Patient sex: M
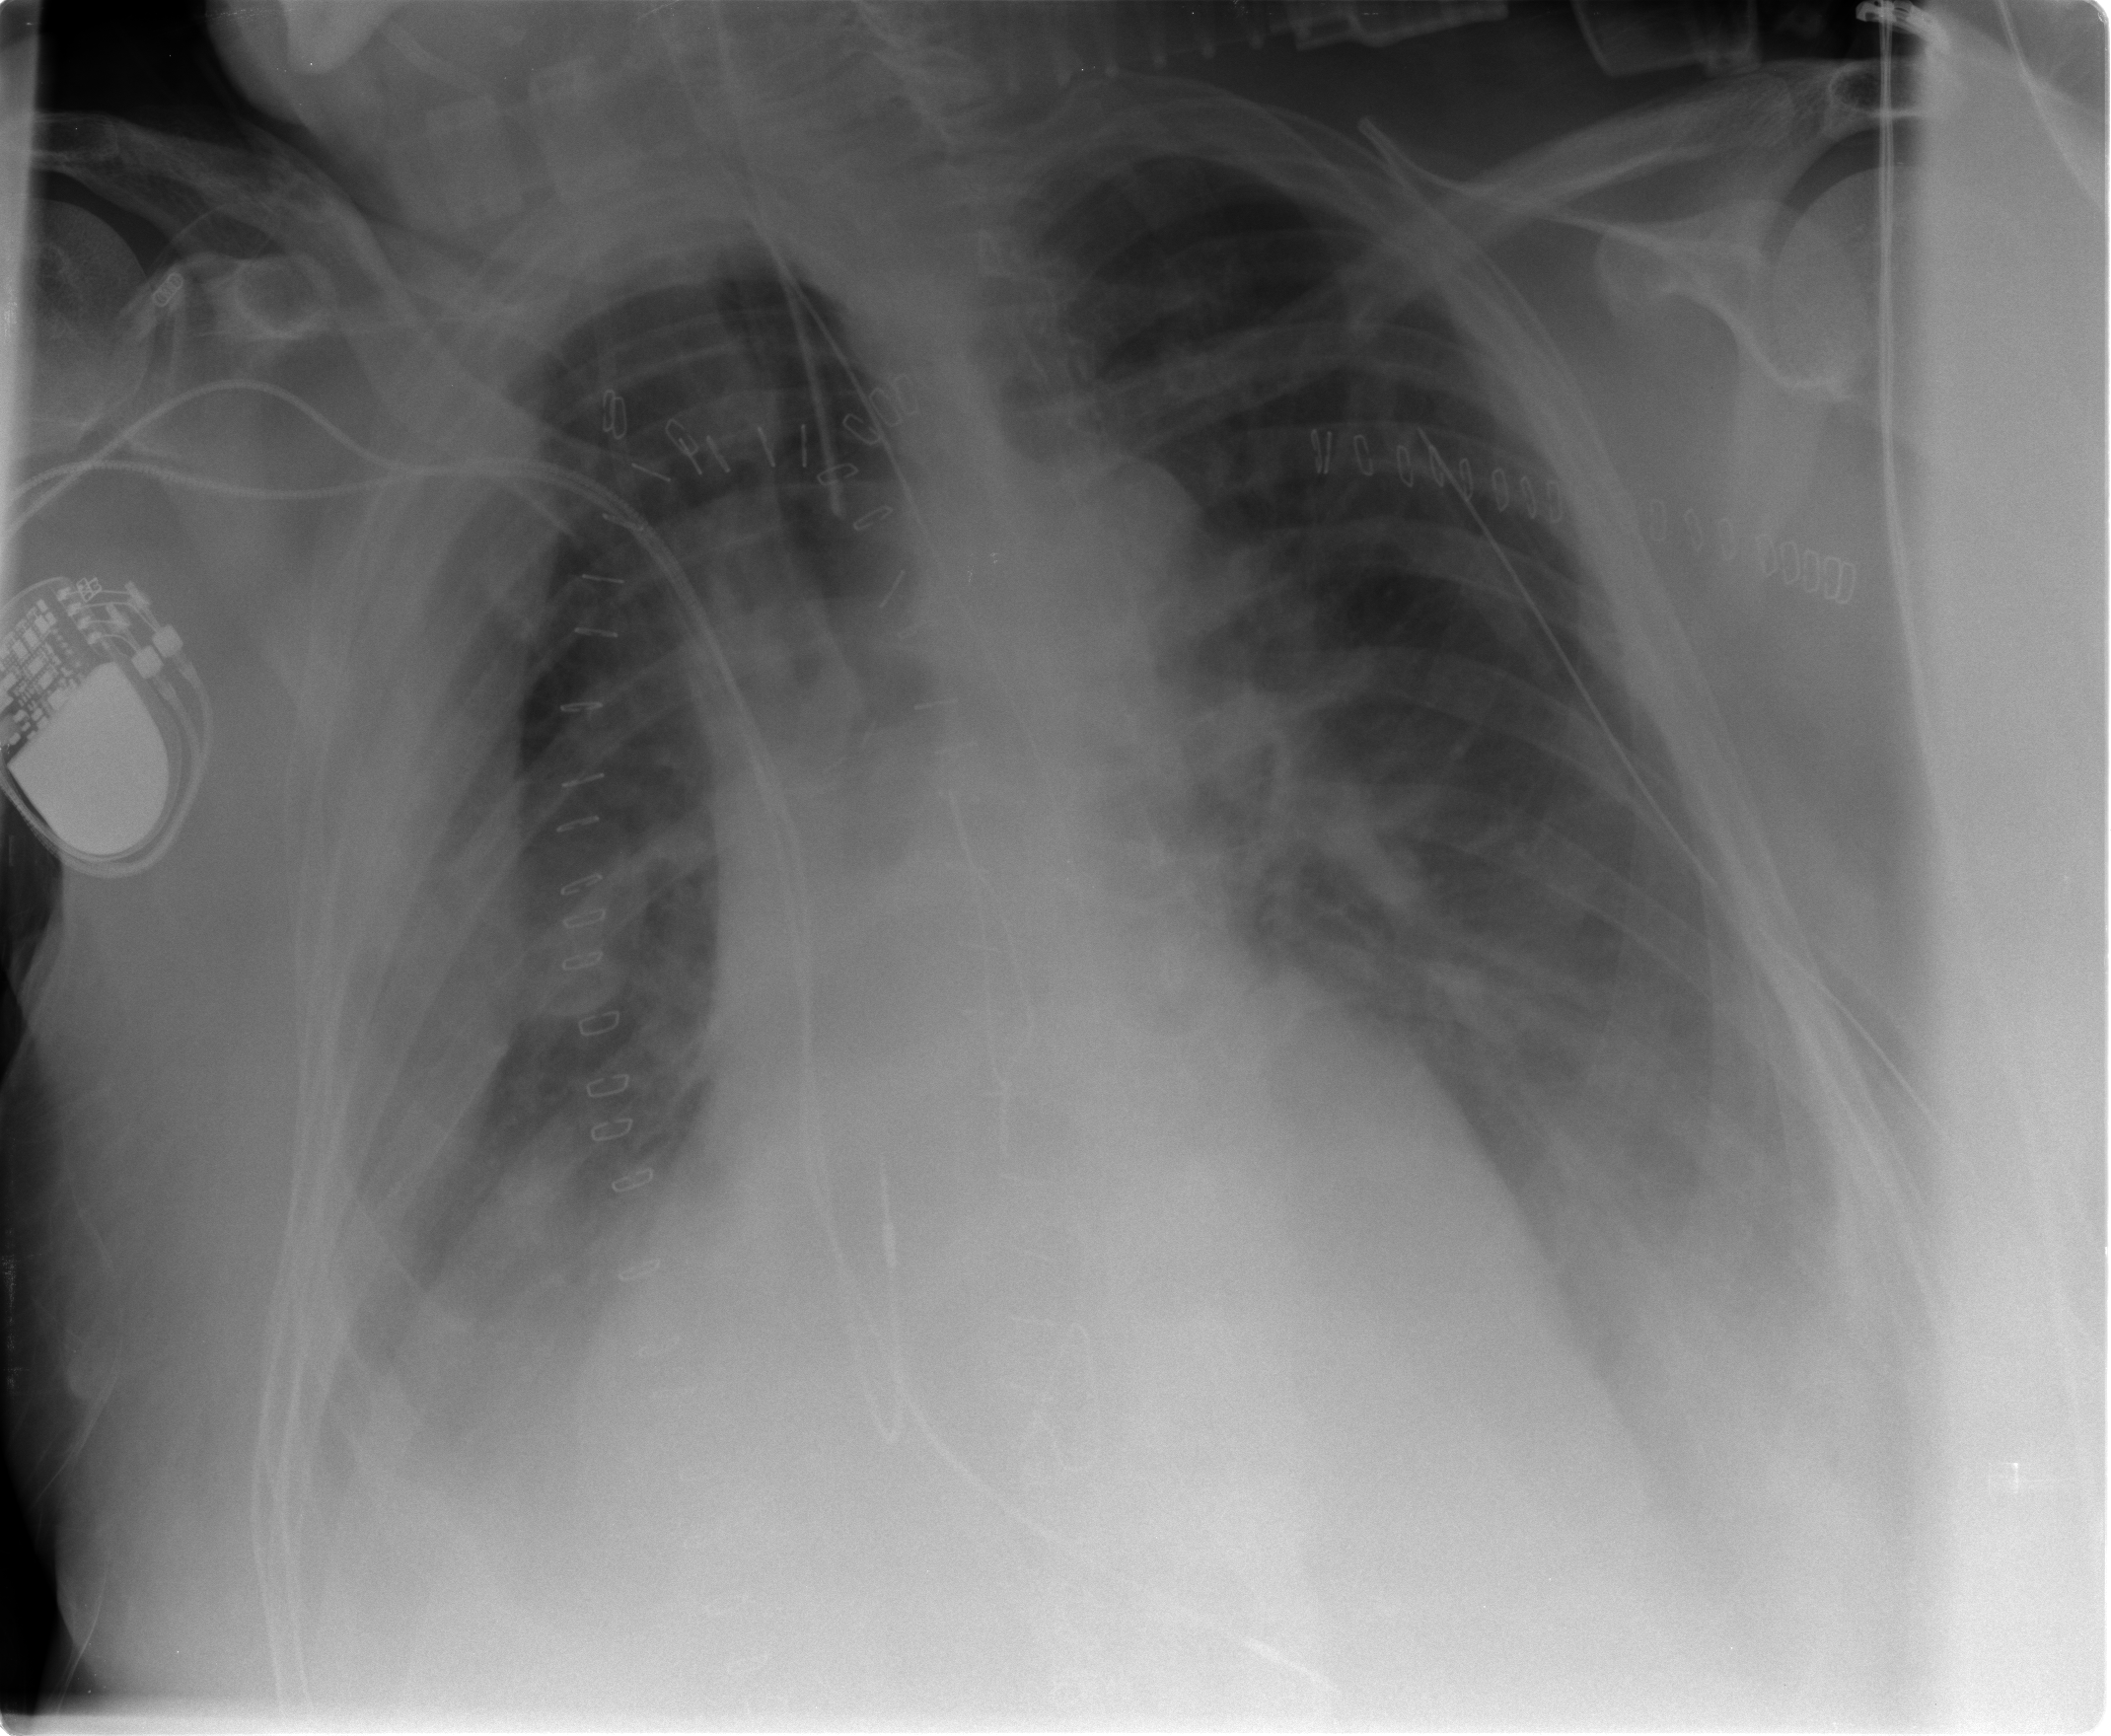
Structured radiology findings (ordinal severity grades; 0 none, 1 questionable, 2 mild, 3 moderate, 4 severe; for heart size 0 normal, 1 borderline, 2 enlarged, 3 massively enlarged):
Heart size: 1
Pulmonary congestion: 2
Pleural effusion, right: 2
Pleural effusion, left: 2
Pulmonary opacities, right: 0
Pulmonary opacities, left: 0
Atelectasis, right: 3
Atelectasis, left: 3